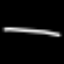
Label: line